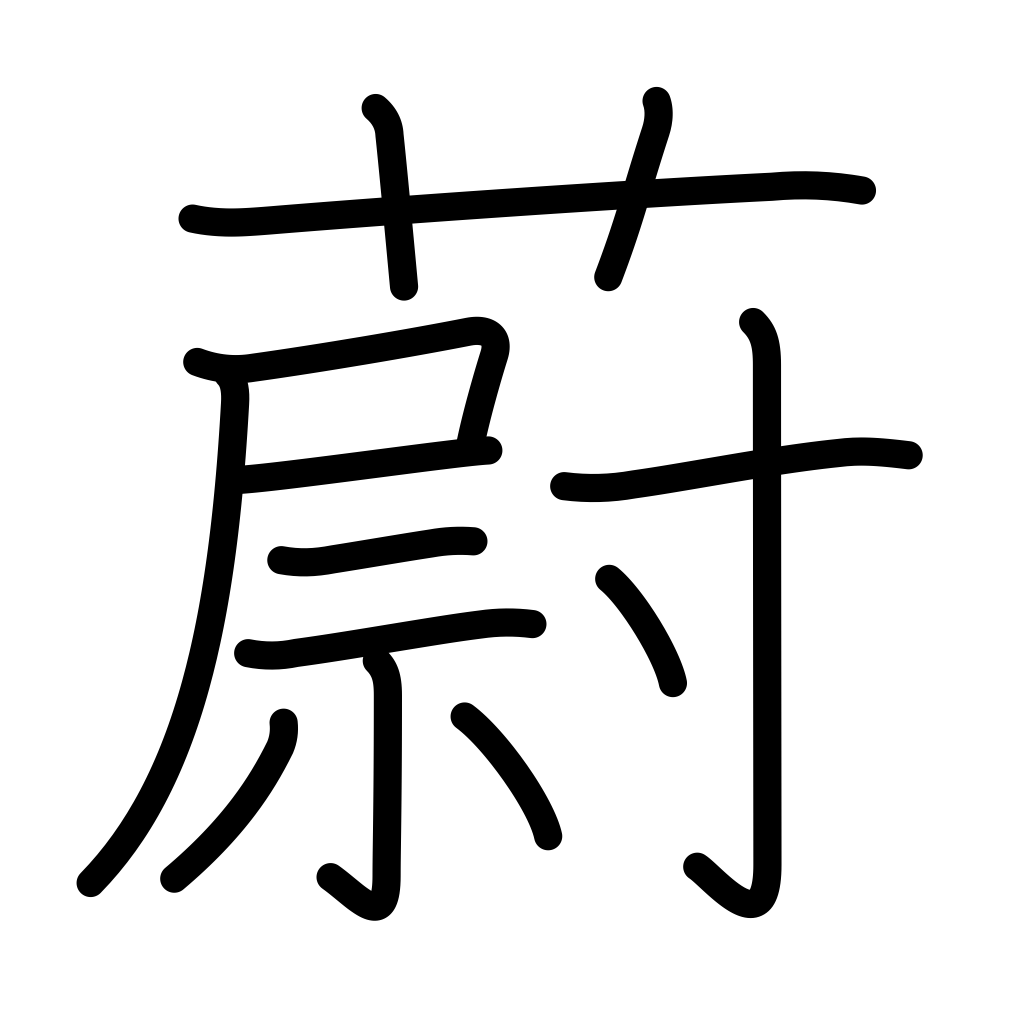
Meaning: dense growth